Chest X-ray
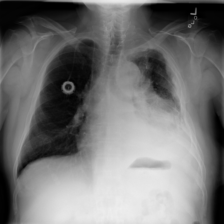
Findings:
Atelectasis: negative
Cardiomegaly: positive
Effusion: negative
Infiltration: negative
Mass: negative
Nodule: negative
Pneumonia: negative
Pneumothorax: negative
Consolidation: positive
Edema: negative
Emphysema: negative
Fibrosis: negative
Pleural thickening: negative
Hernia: negative